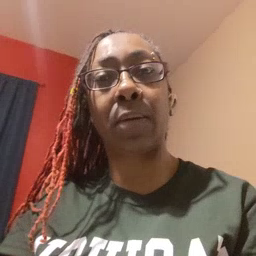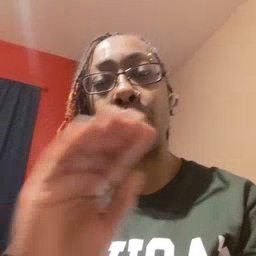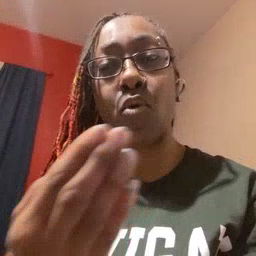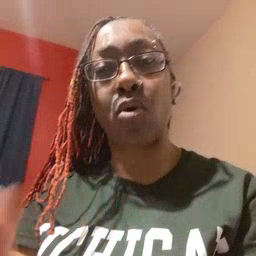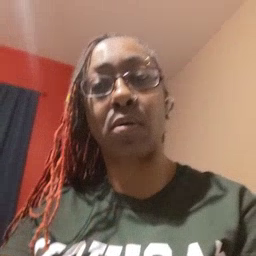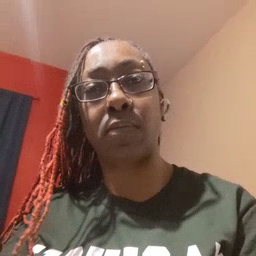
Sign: book